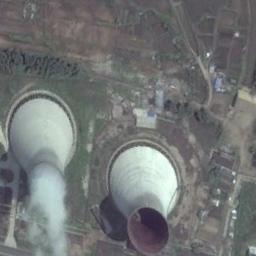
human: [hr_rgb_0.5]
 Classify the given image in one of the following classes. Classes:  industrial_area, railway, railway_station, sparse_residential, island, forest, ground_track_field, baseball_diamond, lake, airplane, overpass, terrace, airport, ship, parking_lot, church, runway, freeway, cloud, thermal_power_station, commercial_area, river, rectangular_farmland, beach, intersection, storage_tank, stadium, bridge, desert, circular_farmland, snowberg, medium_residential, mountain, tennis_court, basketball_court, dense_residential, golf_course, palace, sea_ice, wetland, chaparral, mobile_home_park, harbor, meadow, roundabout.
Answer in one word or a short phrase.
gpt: thermal_power_station